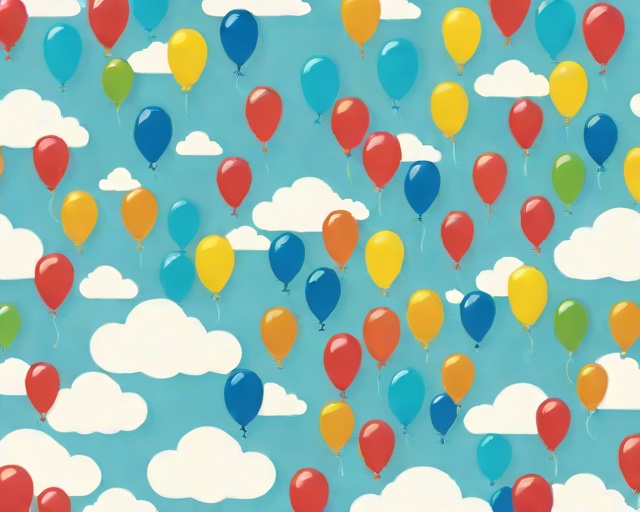
Category: Birthday